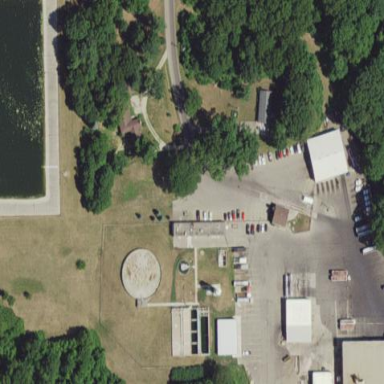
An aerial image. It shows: View of wastewater plant.